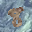
Label: 8